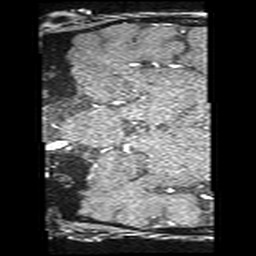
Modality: angio
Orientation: coronal
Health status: ill
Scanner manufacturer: siemens
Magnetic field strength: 3 T
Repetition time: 0.022 s
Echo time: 0.00401 s